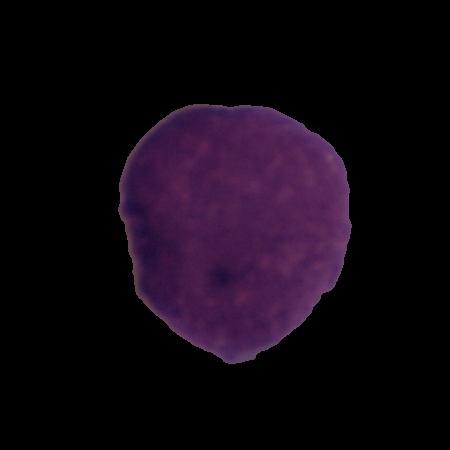
Label: healthy